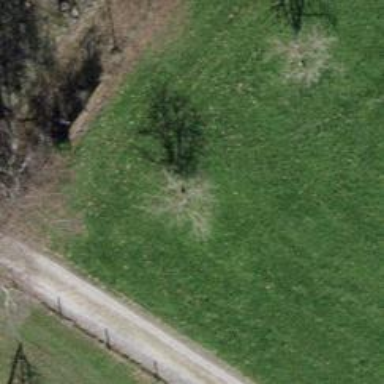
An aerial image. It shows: Beautiful tree in nature.